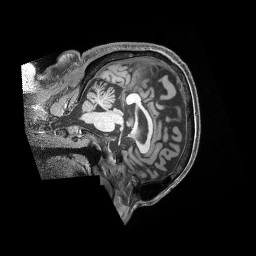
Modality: T1w
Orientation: sagittal
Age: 55
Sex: male
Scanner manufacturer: siemens
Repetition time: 2.4 s
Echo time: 0.00231 s